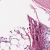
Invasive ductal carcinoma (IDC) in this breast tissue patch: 1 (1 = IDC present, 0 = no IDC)